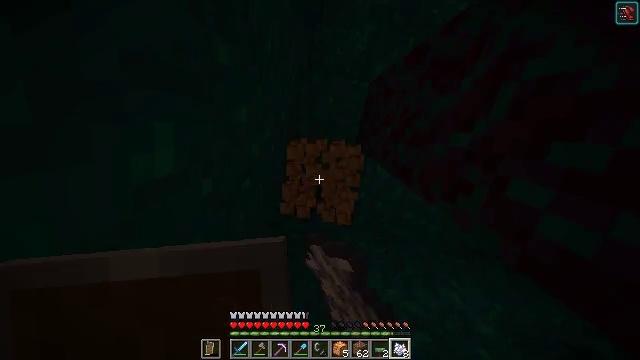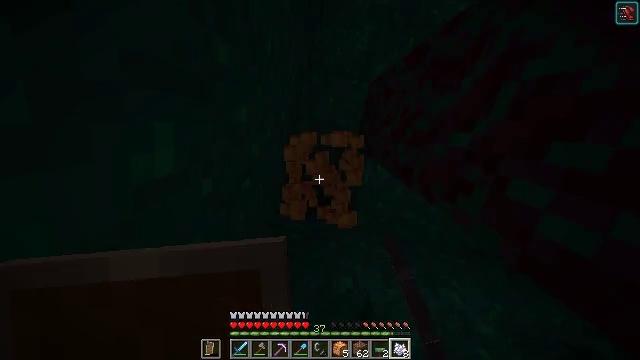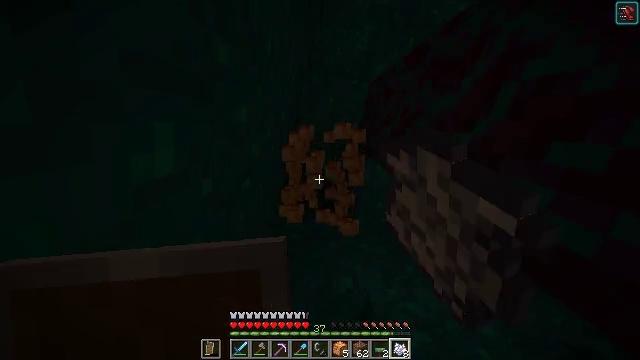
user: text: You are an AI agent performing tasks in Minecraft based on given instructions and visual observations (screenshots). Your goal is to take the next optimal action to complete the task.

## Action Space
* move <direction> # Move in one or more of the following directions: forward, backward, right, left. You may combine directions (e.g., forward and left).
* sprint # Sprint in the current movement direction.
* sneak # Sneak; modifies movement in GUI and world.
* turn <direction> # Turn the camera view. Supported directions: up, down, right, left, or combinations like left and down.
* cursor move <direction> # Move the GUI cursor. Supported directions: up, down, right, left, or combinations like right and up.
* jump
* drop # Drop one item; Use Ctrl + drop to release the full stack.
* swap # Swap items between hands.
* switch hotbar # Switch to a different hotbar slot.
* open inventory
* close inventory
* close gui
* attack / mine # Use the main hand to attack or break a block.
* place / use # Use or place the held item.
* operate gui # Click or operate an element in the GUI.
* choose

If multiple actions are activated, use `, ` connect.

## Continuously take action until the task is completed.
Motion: motion action
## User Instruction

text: Collect the shroomlight block.
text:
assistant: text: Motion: attack / mine
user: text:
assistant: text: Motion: attack / mine
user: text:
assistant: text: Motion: attack / mine